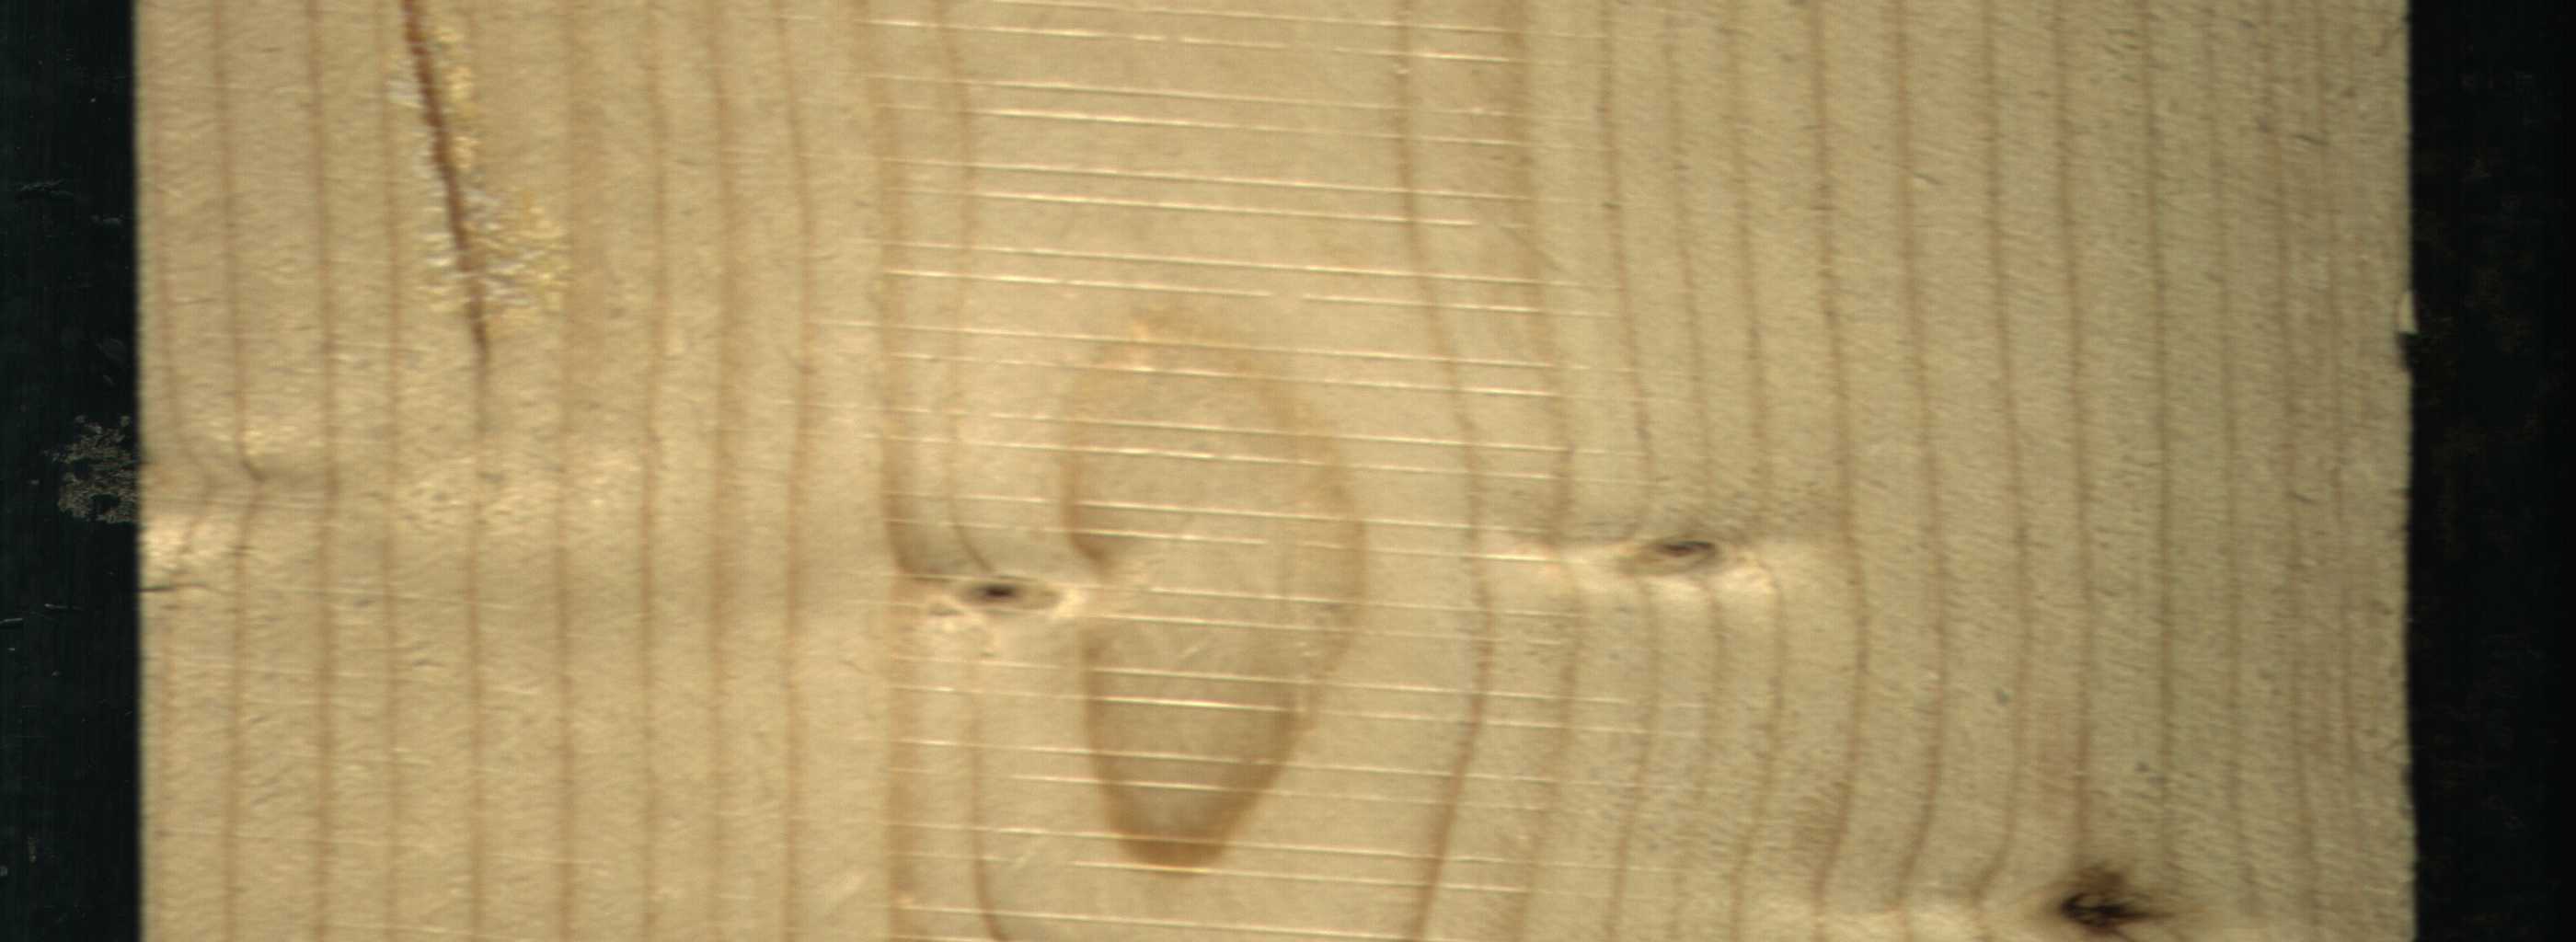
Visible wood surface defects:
resin
Dead_Knot
Live_Knot
Live_Knot